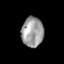
Tissue: prostate
Cell type: Epithelial cells
Senescence score: 0.3105
Nuclear area (px): 641
Mean DAPI intensity: 157.649